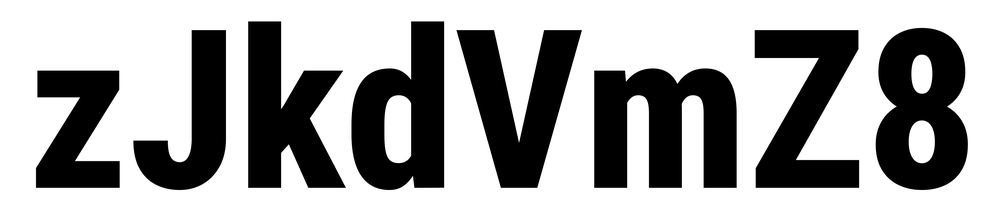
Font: Roboto_Condensed_ExtraBold